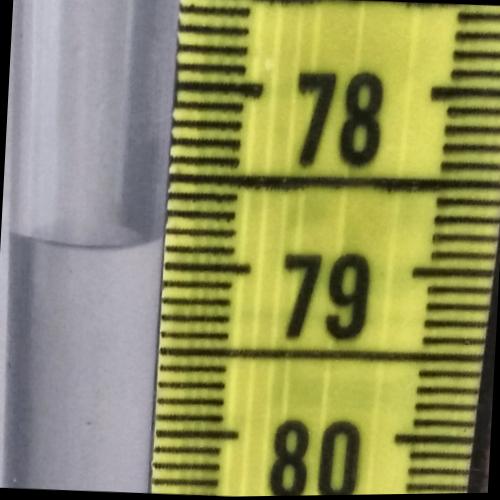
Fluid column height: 78.8 cm